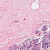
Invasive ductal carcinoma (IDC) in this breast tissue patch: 0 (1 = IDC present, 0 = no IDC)